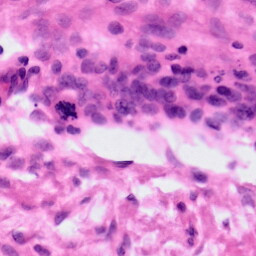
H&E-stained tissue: Ovarian